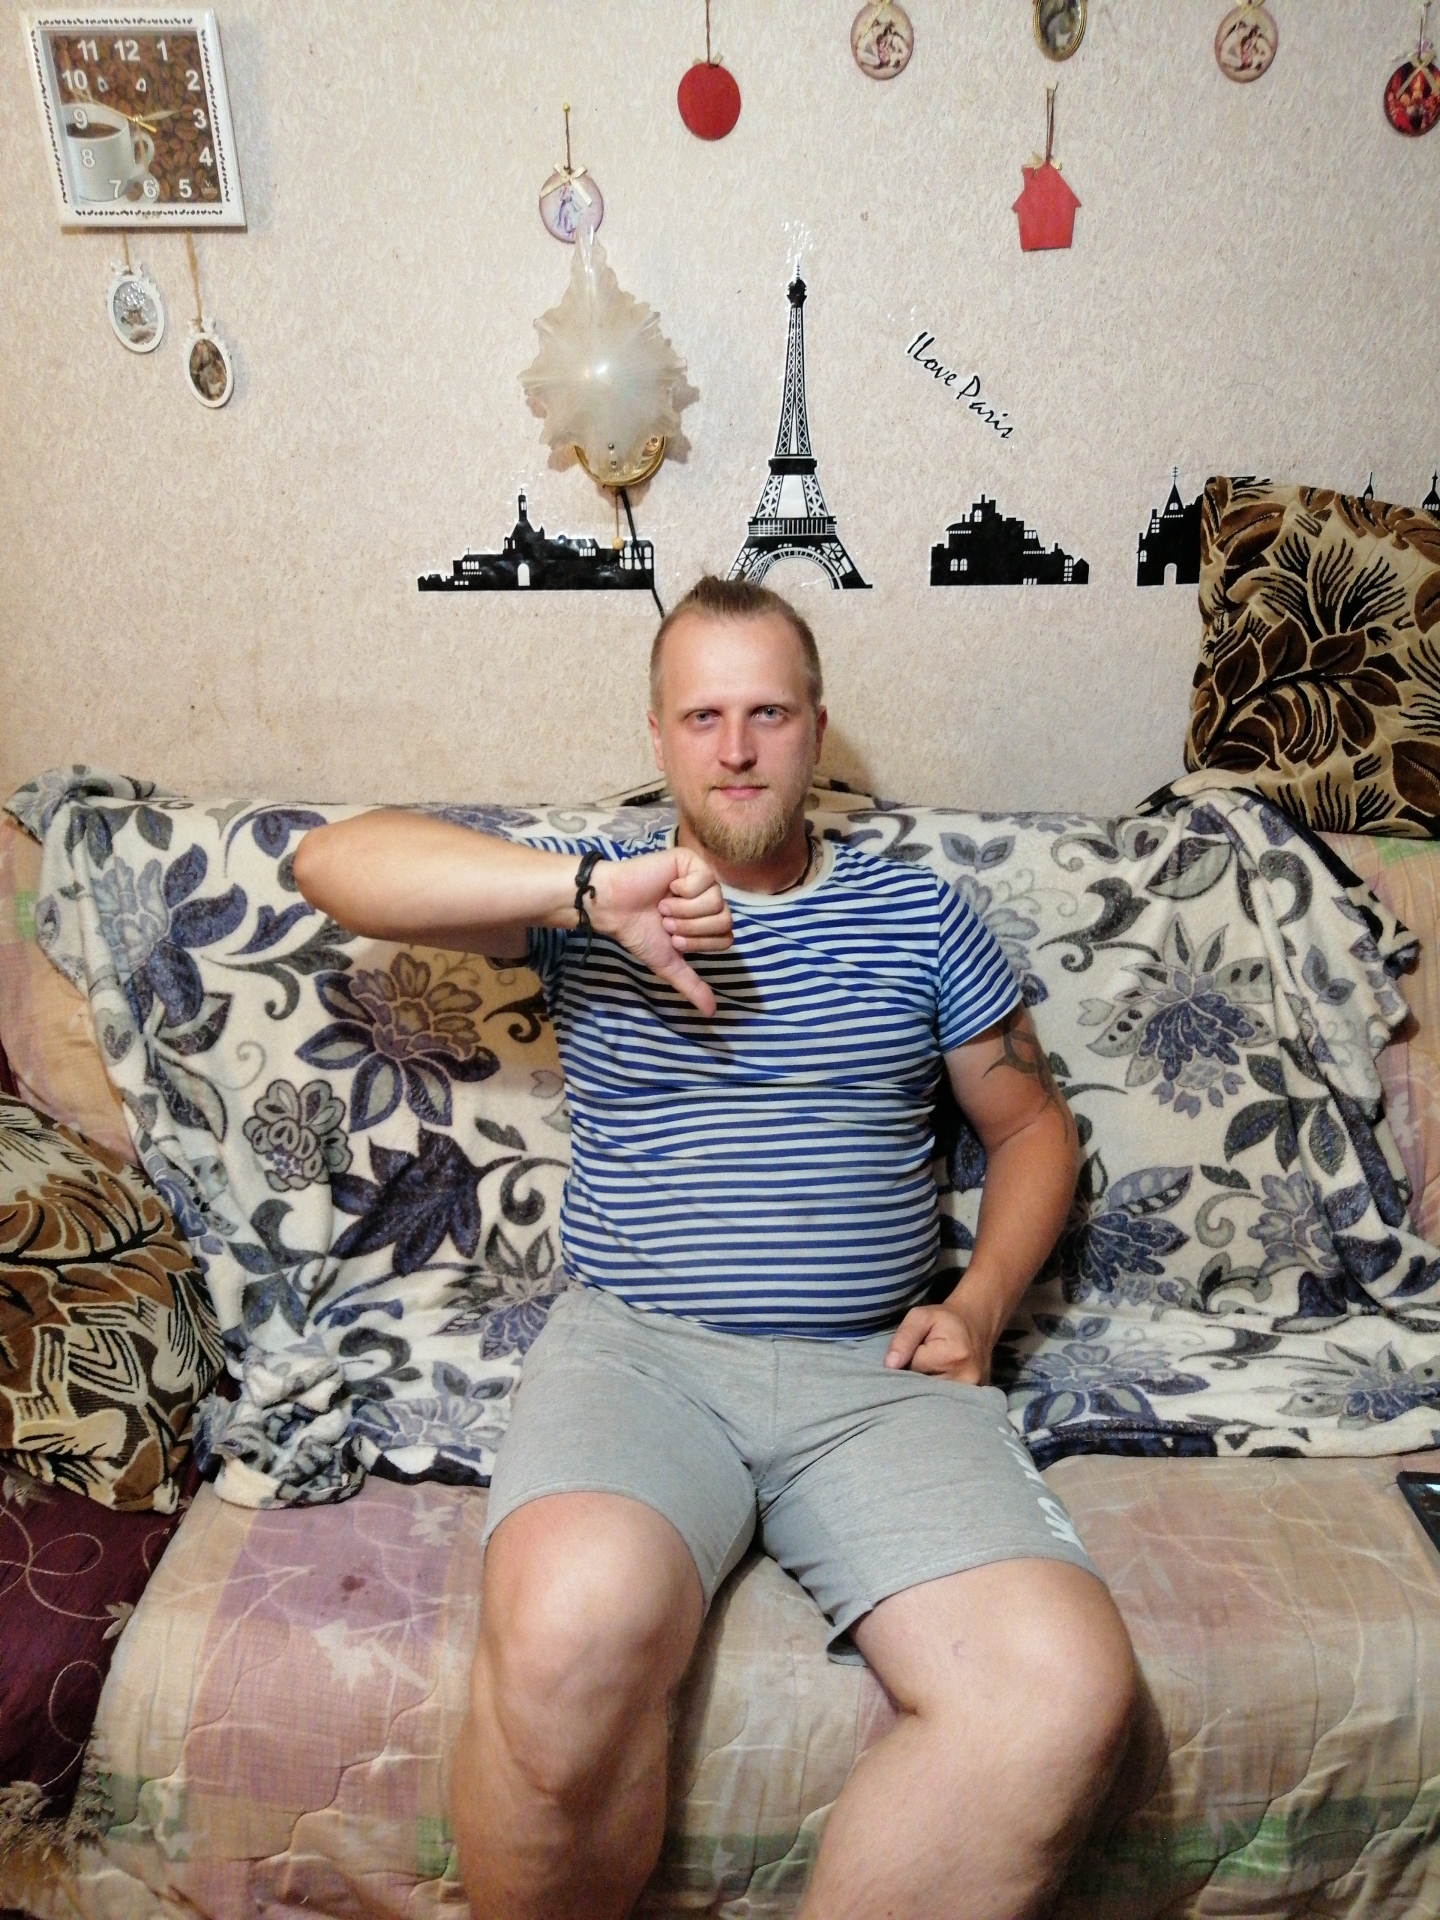
Label: clear